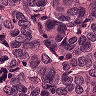
Metastatic tissue present: yes